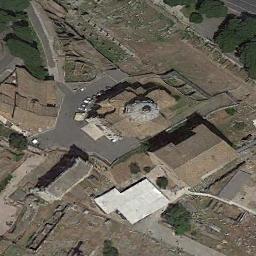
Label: church